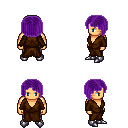
a pixel art fantasy rpg character, male body template, human, tanned skin, brown robe, metal pants, purple pageboy hairstyle, metal boots, four views (front, back, left, right), 2x2 character sprite sheet, small pixel art, hard edges, no anti-aliasing